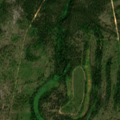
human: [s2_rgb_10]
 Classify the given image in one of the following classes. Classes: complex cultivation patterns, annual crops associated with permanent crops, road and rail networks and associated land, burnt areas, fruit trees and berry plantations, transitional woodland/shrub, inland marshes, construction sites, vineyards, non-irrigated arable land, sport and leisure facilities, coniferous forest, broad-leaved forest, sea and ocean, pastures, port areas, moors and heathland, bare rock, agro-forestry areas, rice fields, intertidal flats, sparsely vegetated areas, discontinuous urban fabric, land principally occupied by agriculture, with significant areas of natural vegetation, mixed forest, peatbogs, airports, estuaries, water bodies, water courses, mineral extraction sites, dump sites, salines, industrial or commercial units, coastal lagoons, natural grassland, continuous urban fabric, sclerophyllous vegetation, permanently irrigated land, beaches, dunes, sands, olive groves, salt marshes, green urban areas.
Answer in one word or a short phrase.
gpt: coniferous forest, transitional woodland/shrub